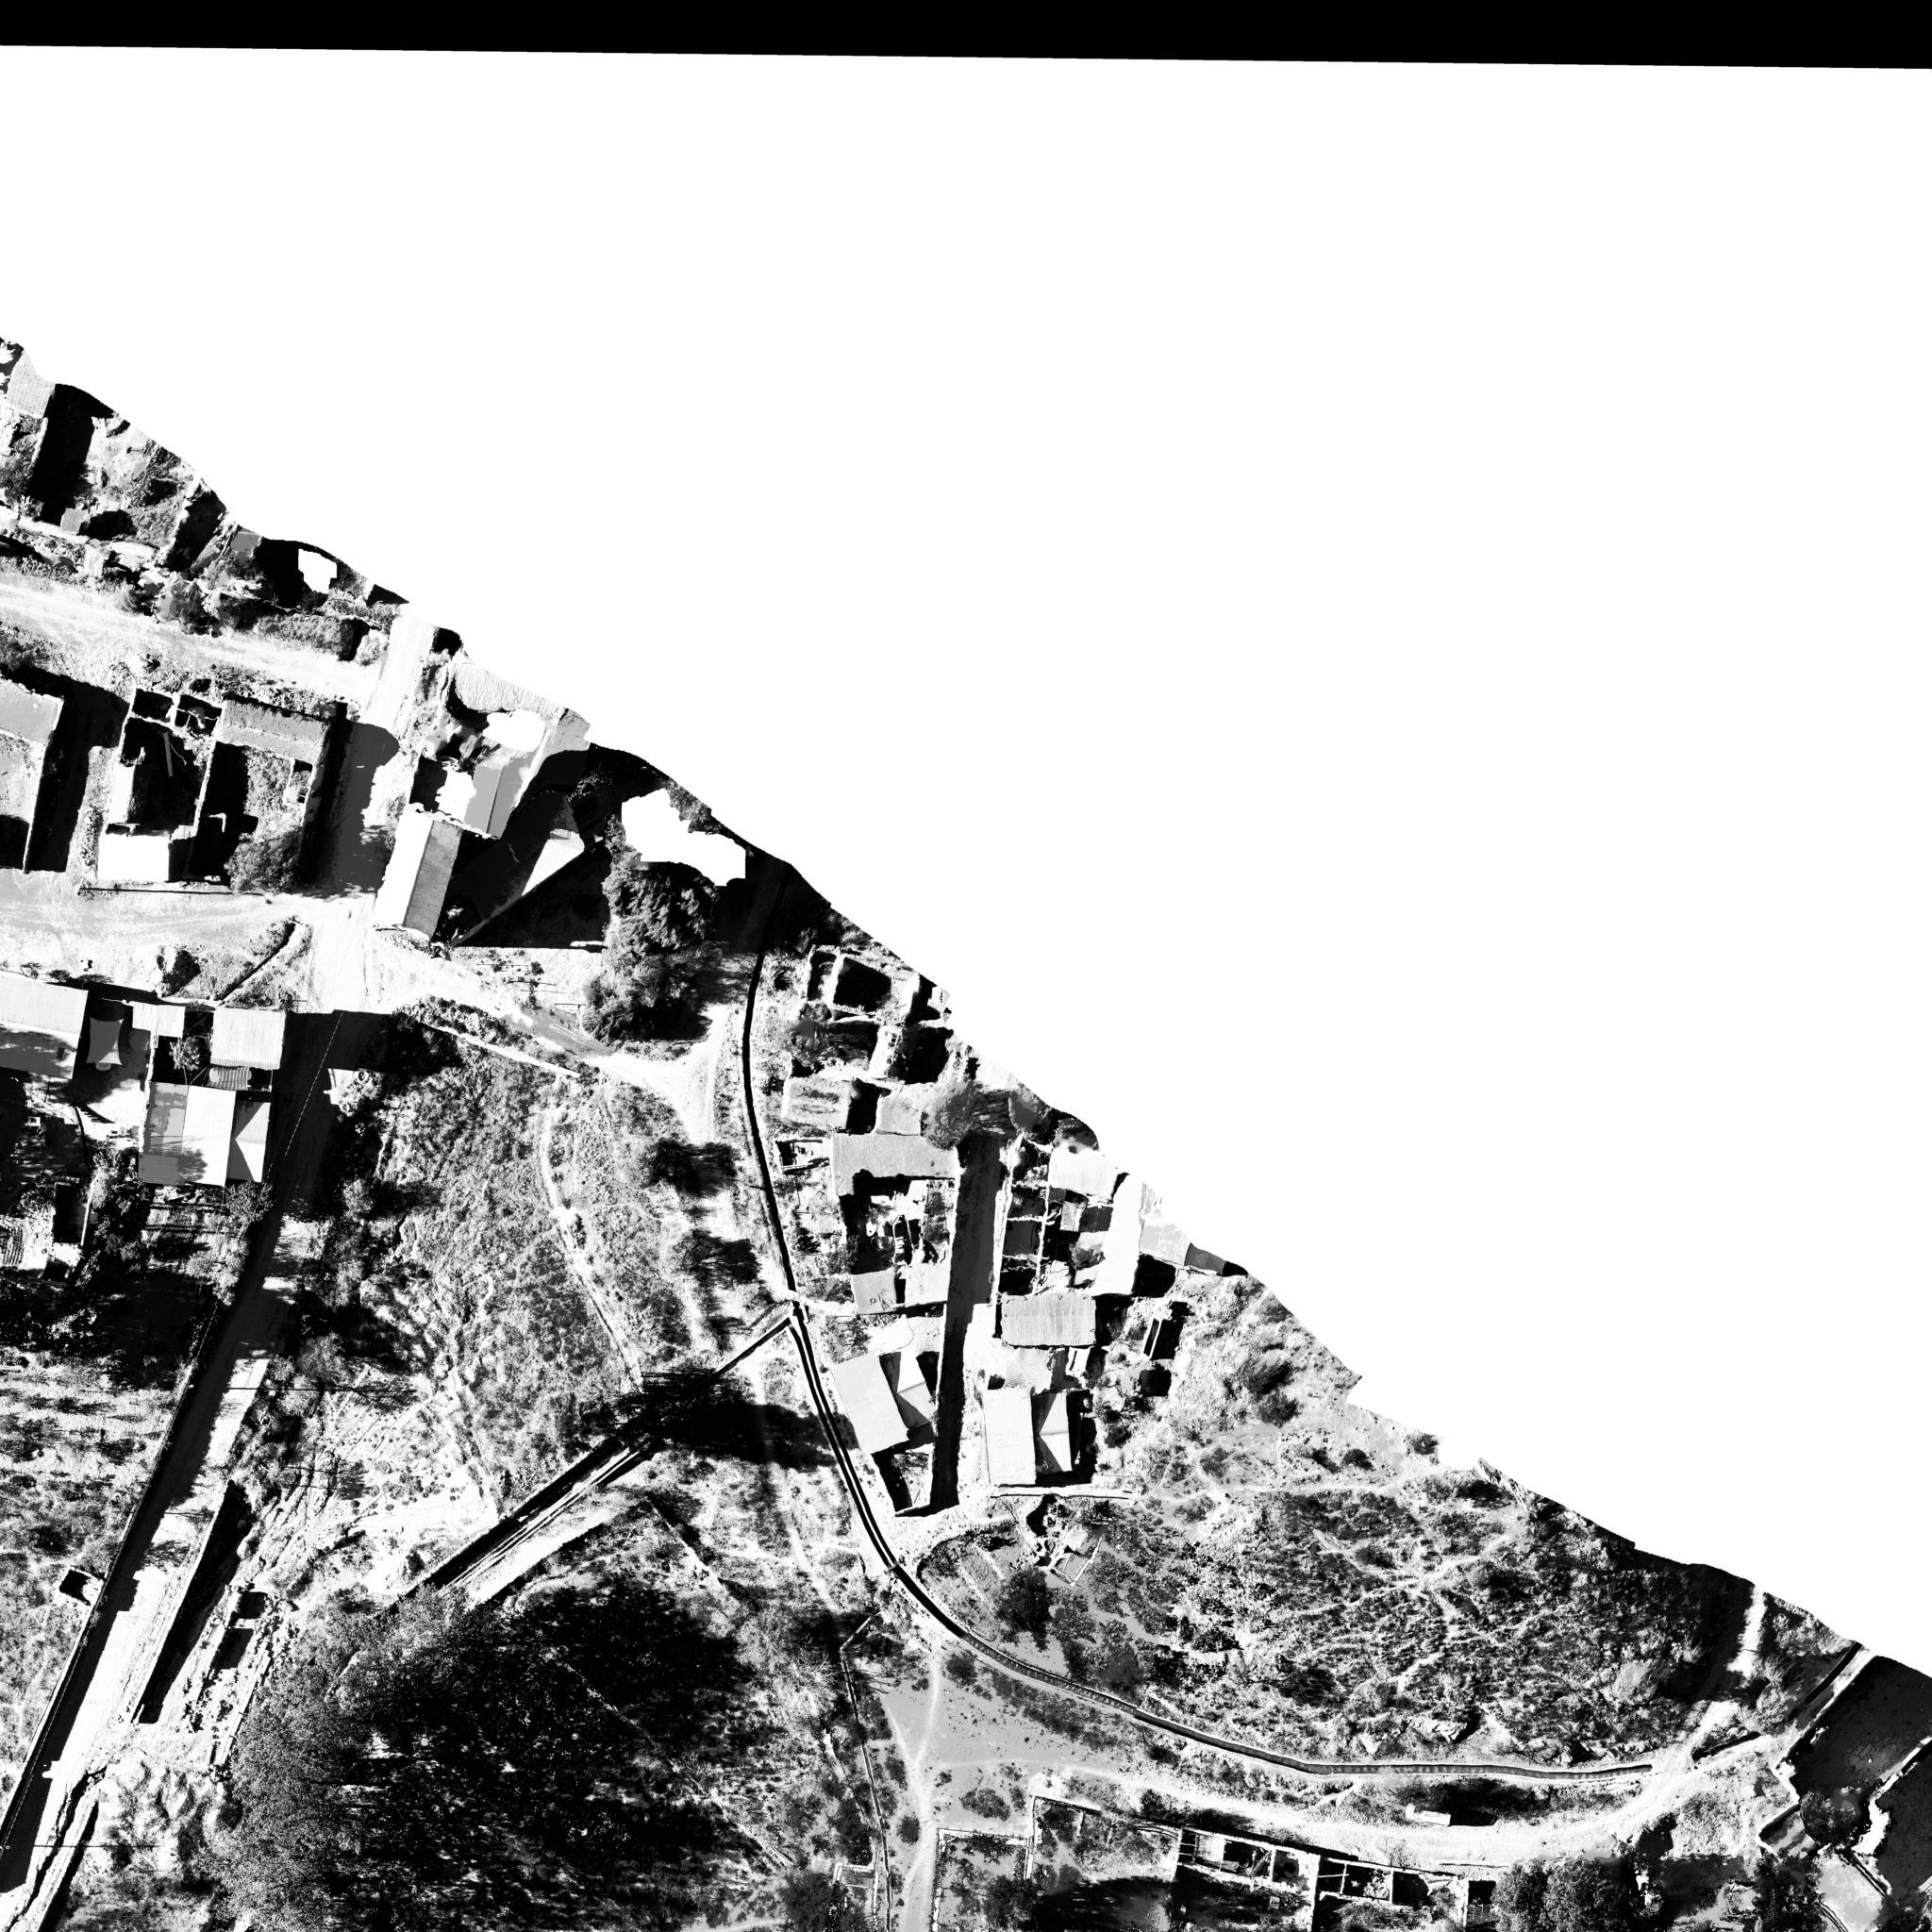
Biome: Bolivian montane dry forests